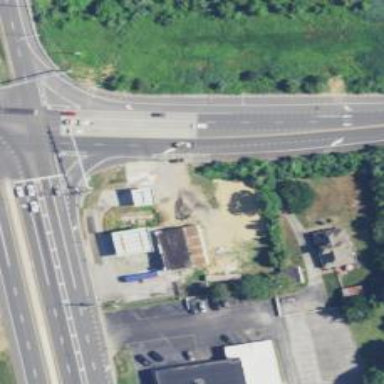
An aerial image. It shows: Convenience shop.